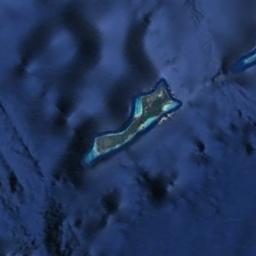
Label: island